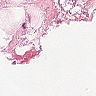
Metastatic tissue present: no